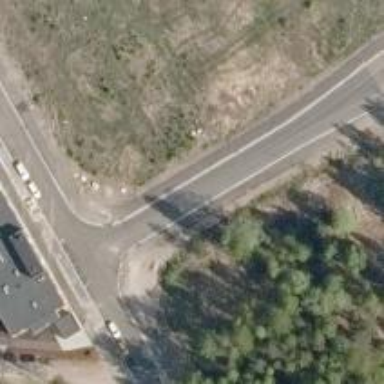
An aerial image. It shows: Road with "give way" sign.